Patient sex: M
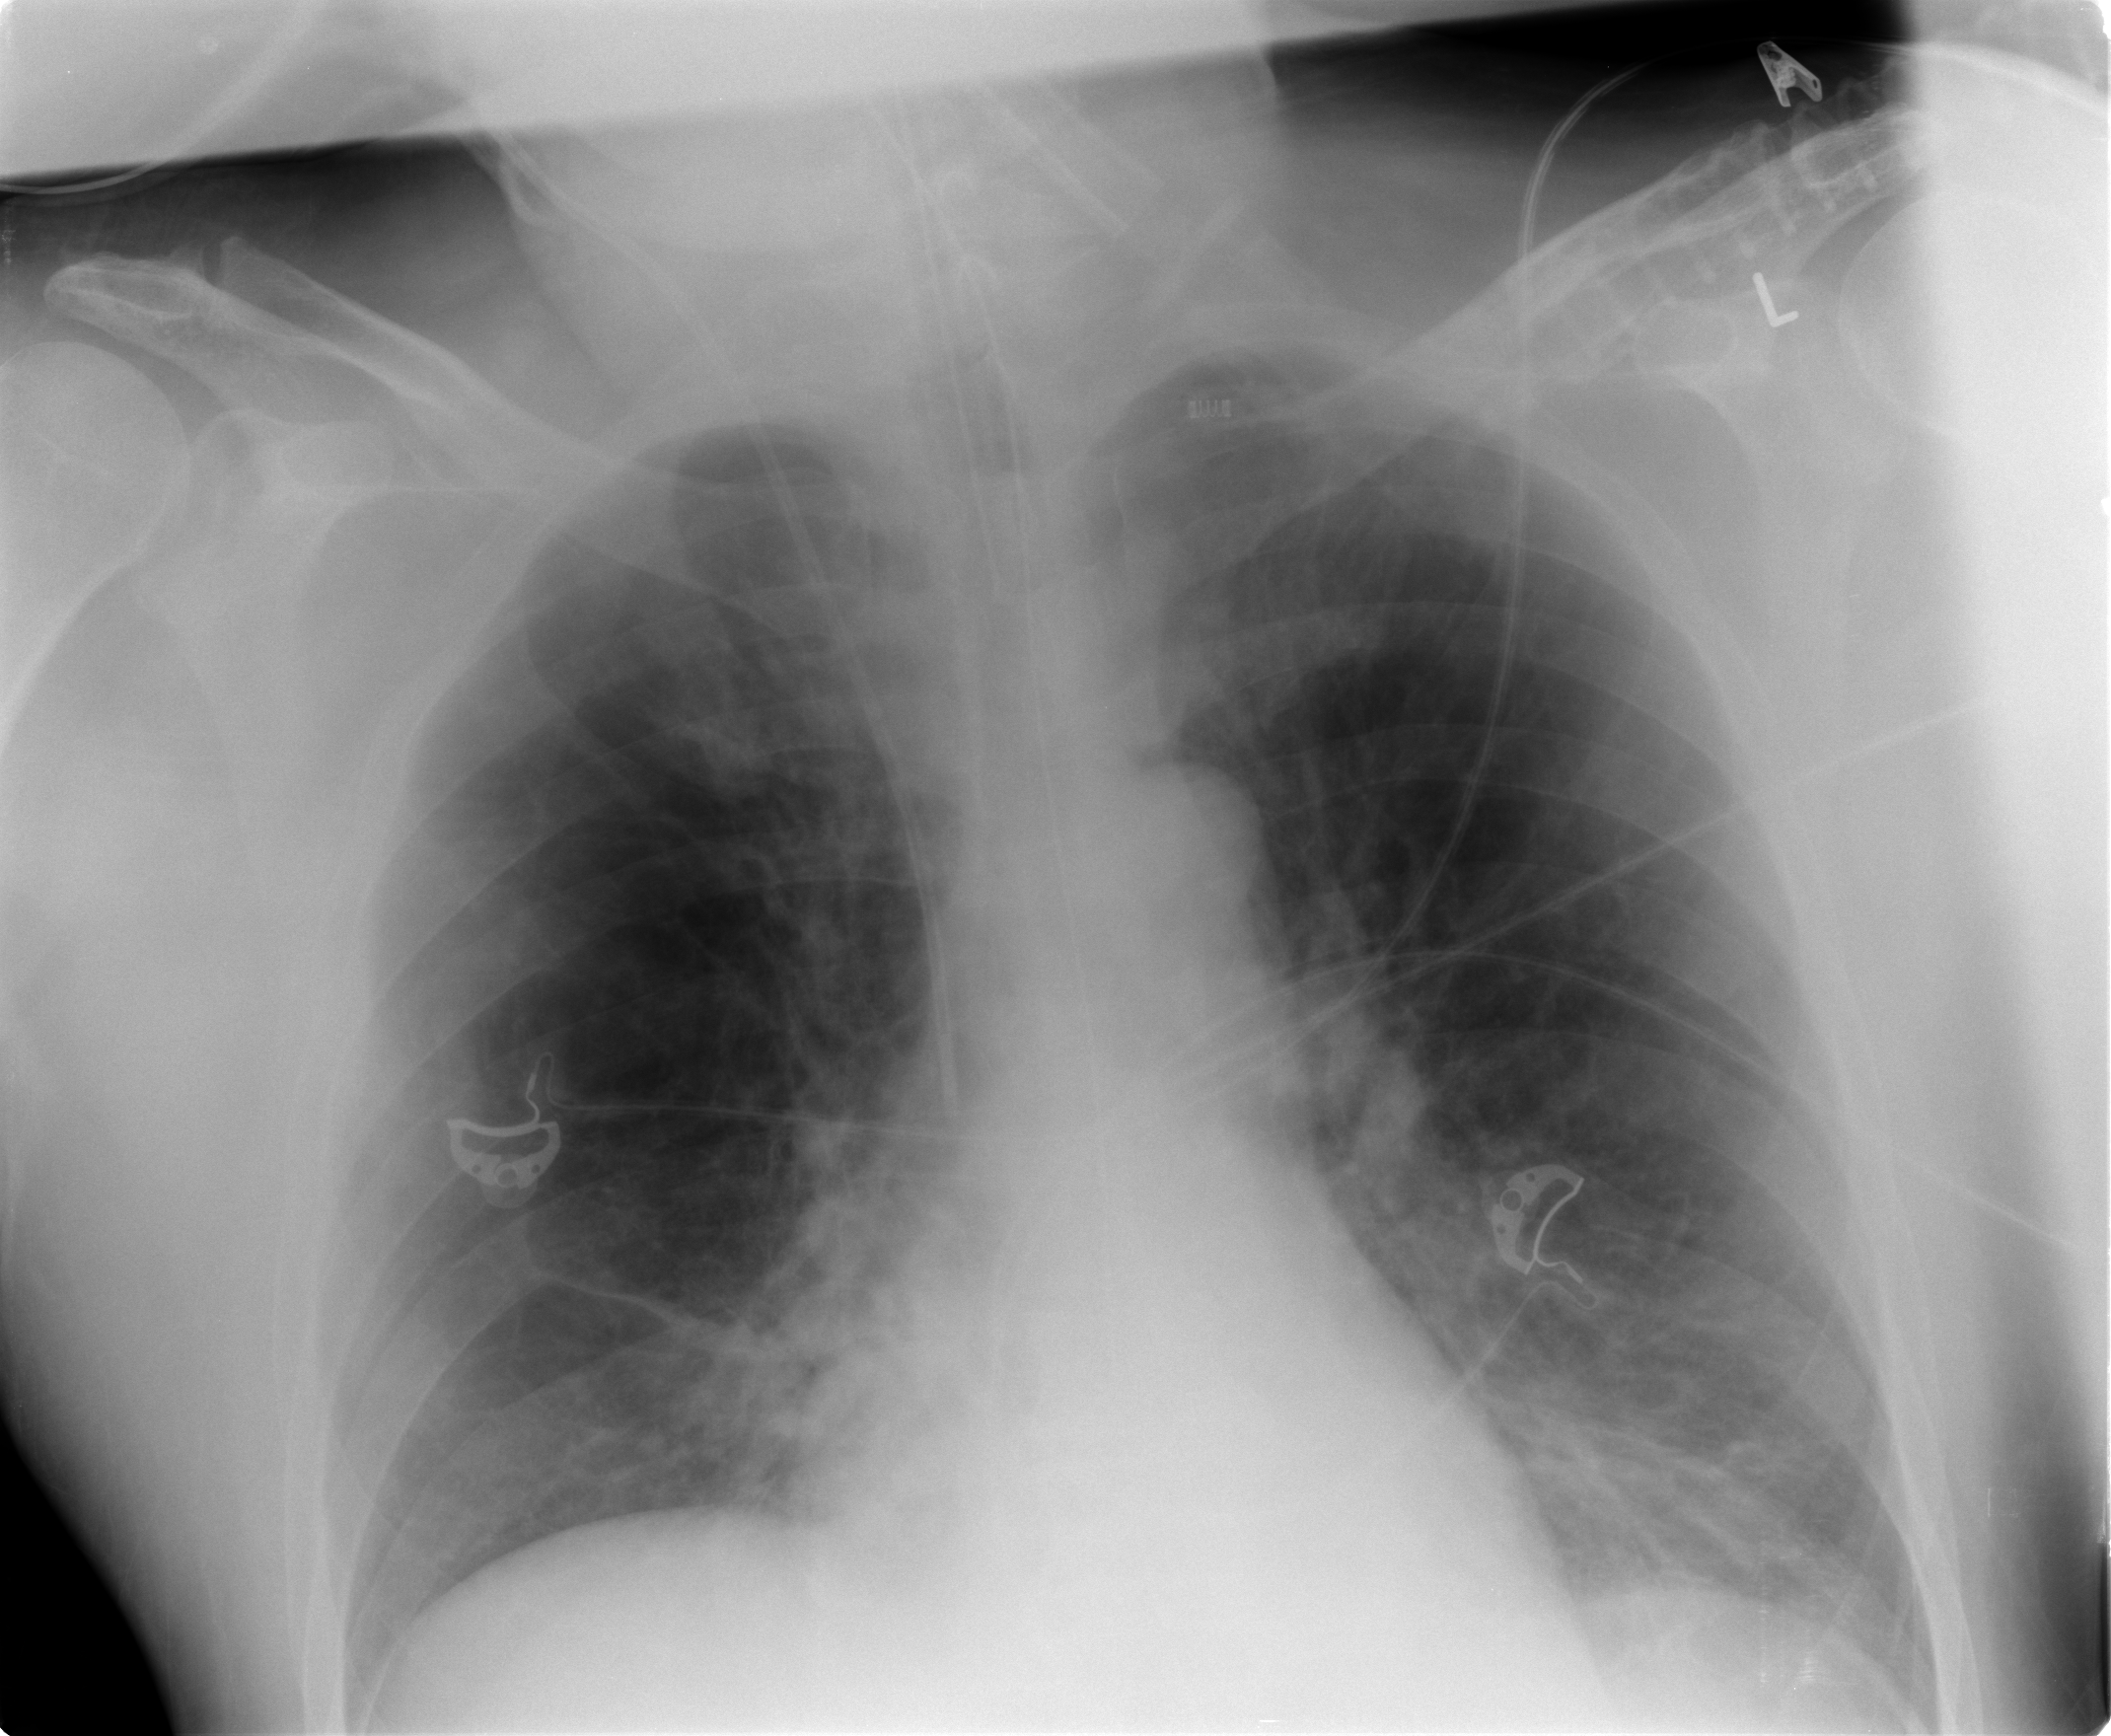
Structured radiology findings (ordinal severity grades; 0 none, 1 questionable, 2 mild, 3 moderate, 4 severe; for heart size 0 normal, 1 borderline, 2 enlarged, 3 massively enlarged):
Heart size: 0
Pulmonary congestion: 0
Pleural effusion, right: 0
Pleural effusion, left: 1
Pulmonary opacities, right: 0
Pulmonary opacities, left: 0
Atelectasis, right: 2
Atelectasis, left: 2